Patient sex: F
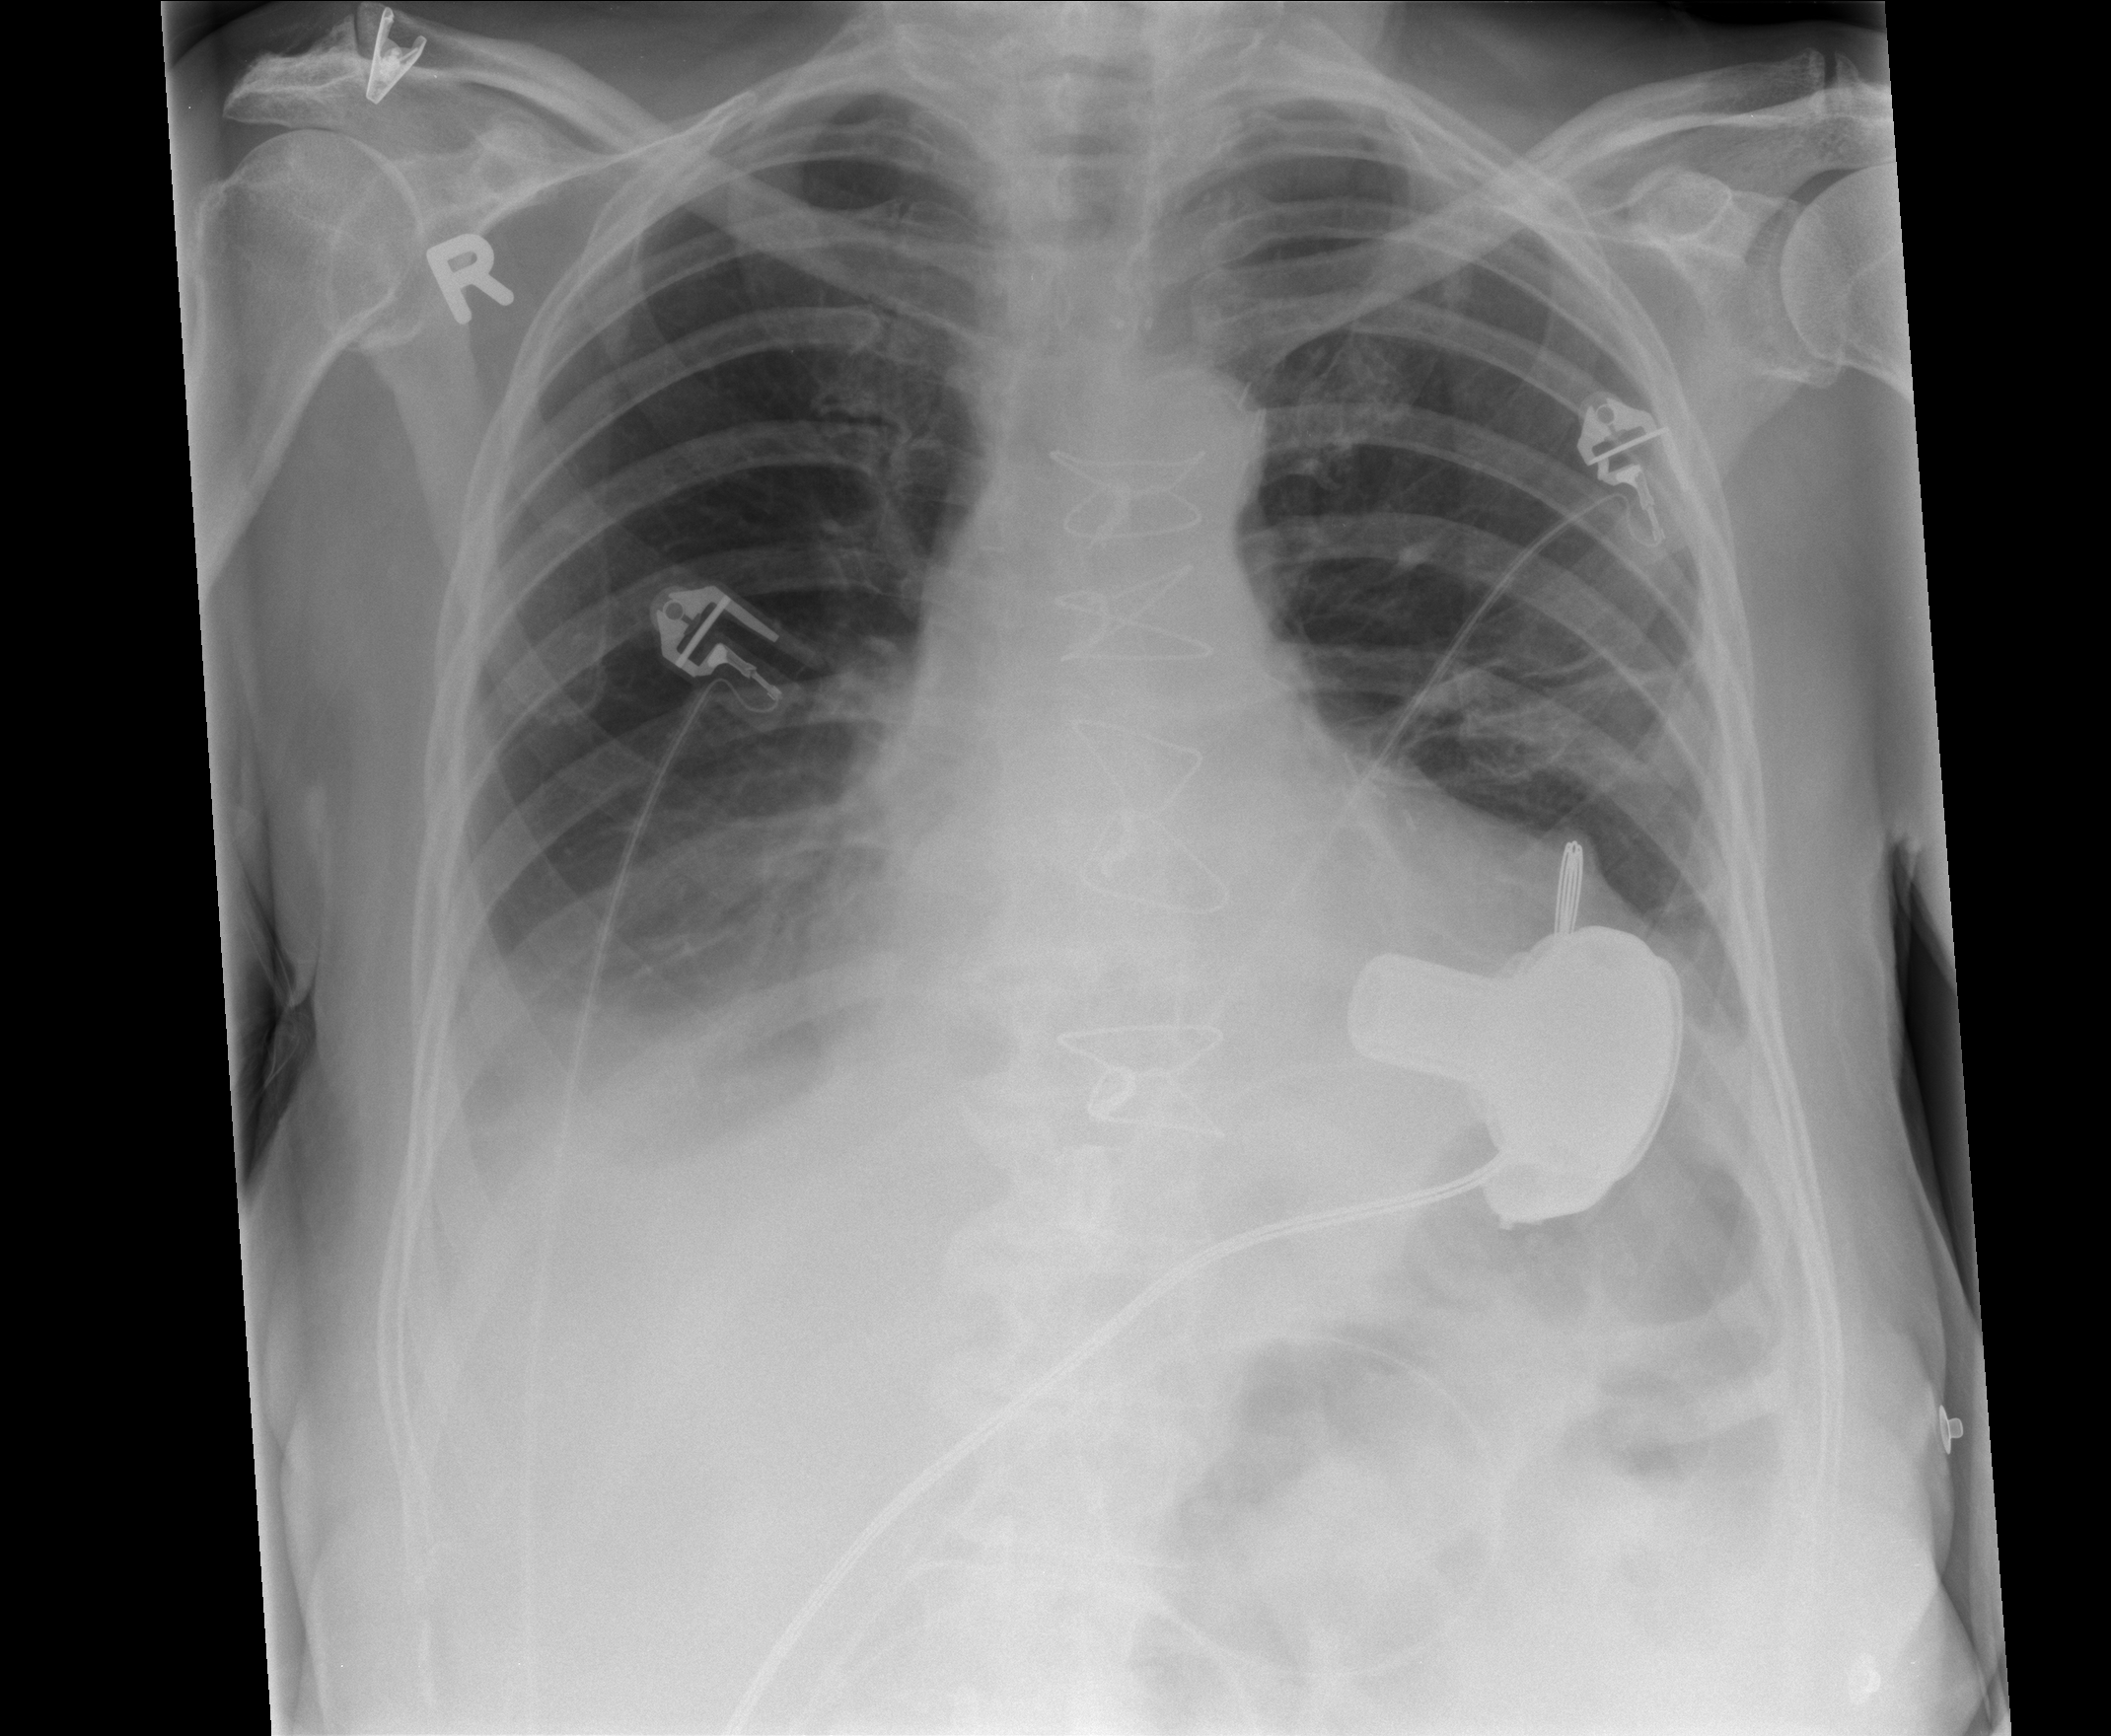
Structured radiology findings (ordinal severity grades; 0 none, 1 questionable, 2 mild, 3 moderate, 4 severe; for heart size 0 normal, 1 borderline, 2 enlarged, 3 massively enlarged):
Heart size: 2
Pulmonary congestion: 0
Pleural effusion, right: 2
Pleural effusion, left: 2
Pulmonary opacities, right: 0
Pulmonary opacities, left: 0
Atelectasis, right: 2
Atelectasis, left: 2